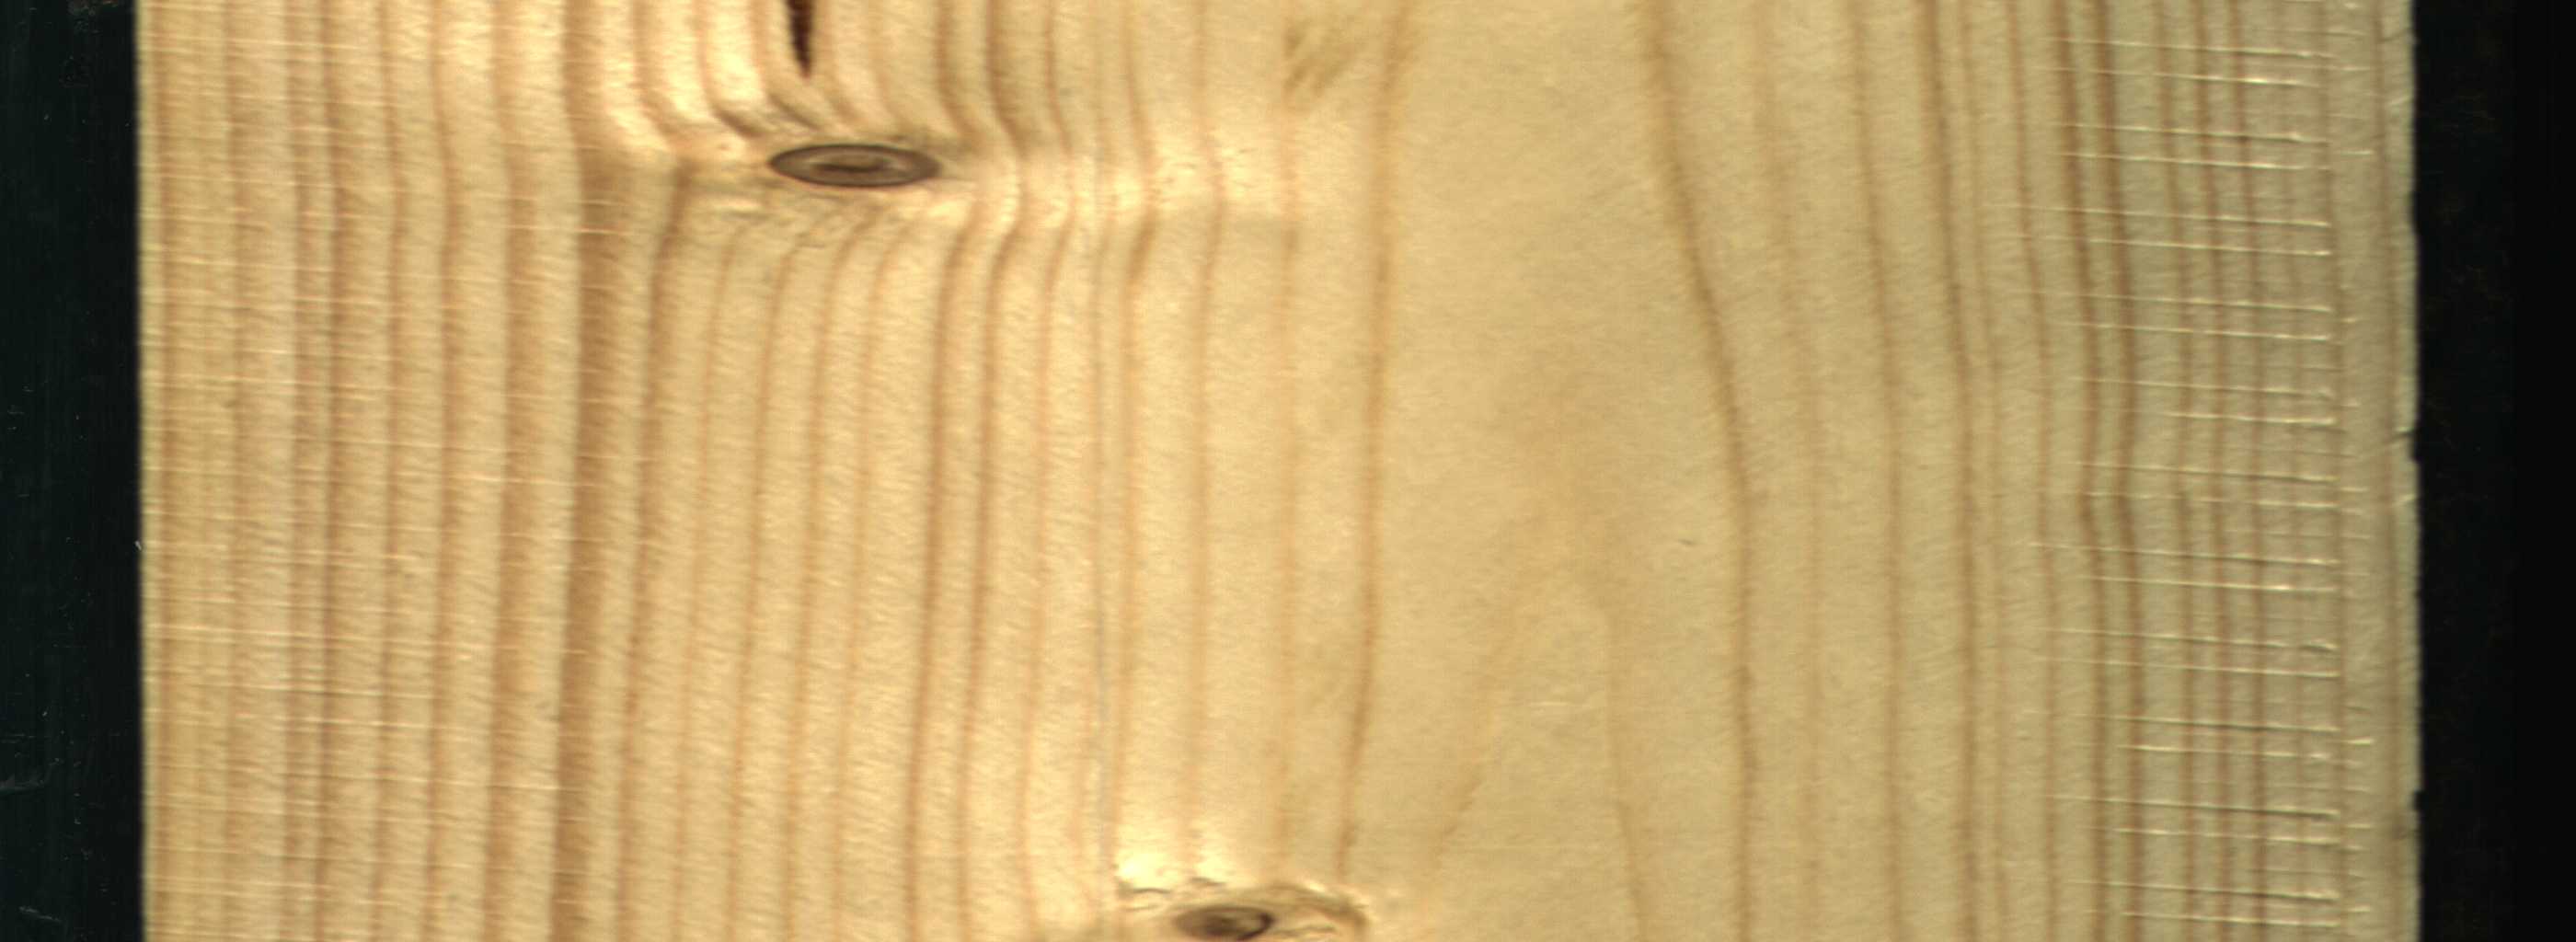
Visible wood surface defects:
resin
Live_Knot
Live_Knot